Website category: phone
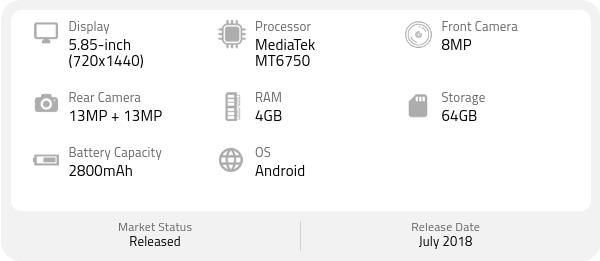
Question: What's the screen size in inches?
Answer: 5.85-inch

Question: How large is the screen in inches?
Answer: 5.85-inch

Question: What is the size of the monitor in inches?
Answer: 5.85-inch

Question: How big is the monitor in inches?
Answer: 5.85-inch

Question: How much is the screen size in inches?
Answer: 5.85-inch

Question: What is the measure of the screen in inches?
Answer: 5.85-inch

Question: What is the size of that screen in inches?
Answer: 5.85-inch

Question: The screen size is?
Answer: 5.85-inch

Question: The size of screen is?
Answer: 5.85-inch

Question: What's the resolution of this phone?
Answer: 720x1440

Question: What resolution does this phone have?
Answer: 720x1440

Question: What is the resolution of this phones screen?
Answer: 720x1440

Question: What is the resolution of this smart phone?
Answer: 720x1440

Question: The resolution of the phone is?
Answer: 720x1440

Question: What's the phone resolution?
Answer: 720x1440

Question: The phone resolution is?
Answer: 720x1440

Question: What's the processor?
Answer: MediaTek MT6750

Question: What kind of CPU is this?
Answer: MediaTek MT6750

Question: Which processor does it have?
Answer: MediaTek MT6750

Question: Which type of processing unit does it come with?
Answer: MediaTek MT6750

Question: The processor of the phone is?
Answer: MediaTek MT6750

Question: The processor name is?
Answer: MediaTek MT6750

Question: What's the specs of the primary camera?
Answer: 13MP + 13MP

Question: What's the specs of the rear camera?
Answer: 13MP + 13MP

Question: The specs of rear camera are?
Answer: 13MP + 13MP

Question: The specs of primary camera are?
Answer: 13MP + 13MP

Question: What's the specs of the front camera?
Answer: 8MP

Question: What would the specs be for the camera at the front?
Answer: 8MP

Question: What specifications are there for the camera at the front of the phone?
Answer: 8MP

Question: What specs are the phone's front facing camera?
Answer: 8MP

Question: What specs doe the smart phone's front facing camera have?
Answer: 8MP

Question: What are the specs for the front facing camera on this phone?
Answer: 8MP

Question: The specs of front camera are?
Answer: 8MP

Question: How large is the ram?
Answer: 4GB

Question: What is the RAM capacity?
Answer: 4GB

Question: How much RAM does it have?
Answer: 4GB

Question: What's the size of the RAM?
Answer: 4GB

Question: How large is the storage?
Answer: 64GB

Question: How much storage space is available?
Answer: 64GB

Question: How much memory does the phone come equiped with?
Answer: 64GB

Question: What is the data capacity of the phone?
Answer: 64GB

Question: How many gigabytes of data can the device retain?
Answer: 64GB

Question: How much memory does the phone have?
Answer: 64GB

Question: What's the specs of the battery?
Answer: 2800mAh

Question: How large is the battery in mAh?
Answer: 2800mAh

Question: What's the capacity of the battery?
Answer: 2800mAh

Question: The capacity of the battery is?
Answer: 2800mAh

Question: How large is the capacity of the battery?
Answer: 2800mAh

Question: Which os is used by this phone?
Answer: Android

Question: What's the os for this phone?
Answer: Android

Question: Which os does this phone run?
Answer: Android

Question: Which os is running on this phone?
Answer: Android

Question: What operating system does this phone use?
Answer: Android

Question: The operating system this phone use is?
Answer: Android

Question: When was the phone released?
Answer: July 2018

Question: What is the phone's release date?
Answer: July 2018

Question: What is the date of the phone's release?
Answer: July 2018

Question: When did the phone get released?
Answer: July 2018

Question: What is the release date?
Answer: July 2018

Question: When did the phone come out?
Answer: July 2018

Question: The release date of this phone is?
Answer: July 2018